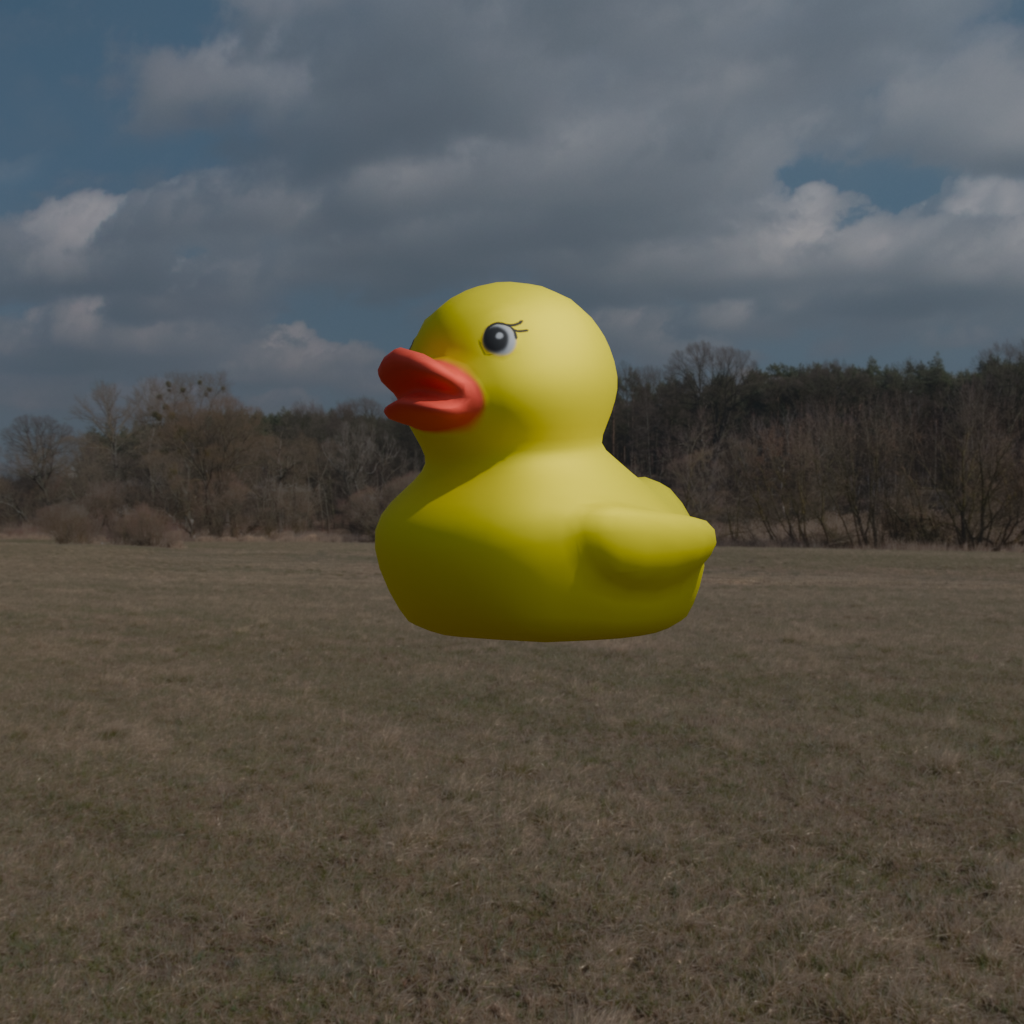
an image of a yellow rubber duck seen from <front_left> in an open field with a bleft sun and scattered clouds in the sky.